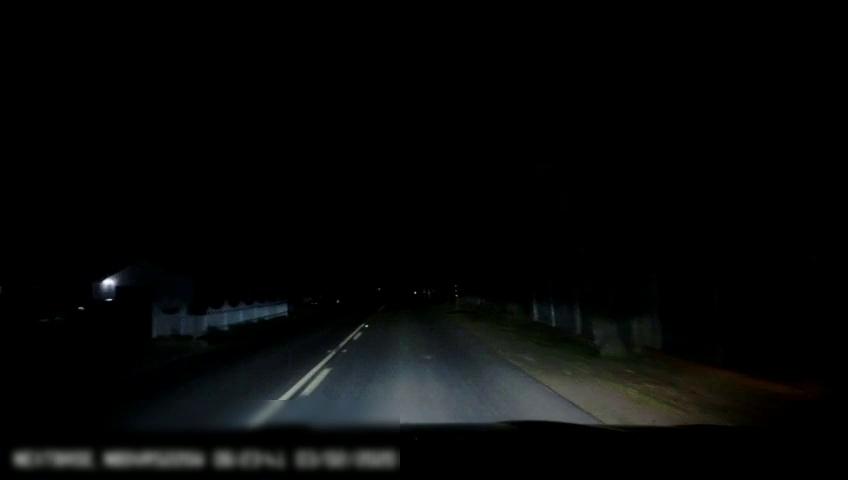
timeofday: Night
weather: Other
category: Drivable Space
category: Vehicles | Car
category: Lanes | Current Lane
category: Lanes | Alternate Lane